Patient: sex M, age 30
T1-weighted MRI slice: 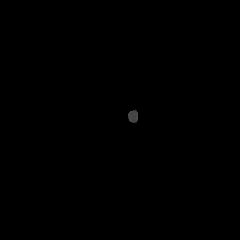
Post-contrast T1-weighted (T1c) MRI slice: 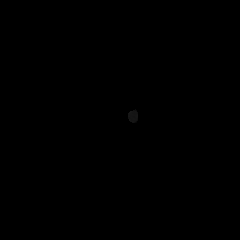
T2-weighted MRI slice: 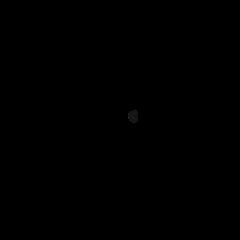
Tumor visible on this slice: no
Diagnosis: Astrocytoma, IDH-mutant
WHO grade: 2